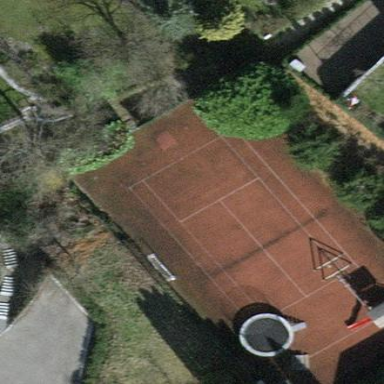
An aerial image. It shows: Tennis court in leisure pitch.